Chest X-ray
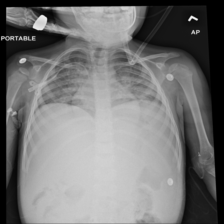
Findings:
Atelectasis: negative
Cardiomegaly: negative
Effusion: negative
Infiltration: negative
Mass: negative
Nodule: negative
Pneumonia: negative
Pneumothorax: negative
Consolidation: negative
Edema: negative
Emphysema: negative
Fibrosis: negative
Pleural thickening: negative
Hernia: negative